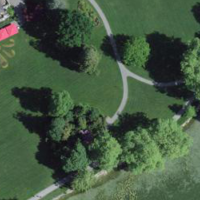
EUNIS habitat code: 53
Species observed at this site:
Prunus padus